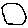
Label: circle